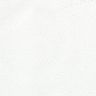
Metastatic tissue present: no